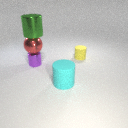
large cyan rubber cylinder in front of small purple metal cylinder